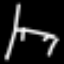
Label: chair